Interaction volume radius: 10 \u00c5
Interaction volume height: 10 \u00c5
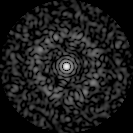
Disorder parameter: 0.8377